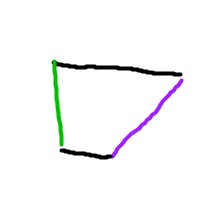
Shape: trapezoid